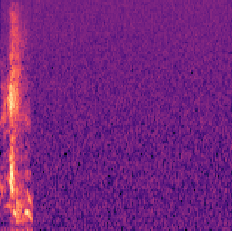
Sound class: Person sneeze